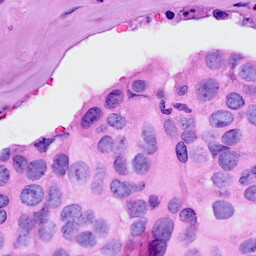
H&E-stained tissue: Breast